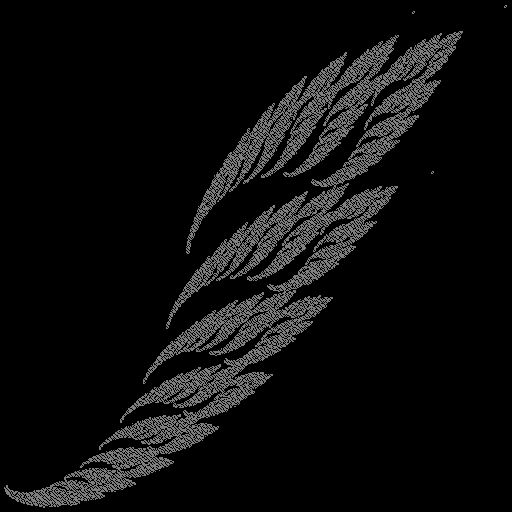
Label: snail